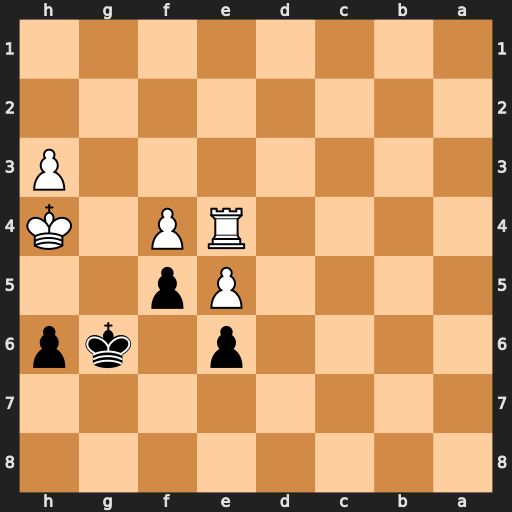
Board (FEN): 8/8/4p1kp/4Pp2/4RP1K/7P/8/8
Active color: b
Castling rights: -
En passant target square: -
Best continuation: fxe4 Kg4 h5+ Kg3 Kf5 h4 e3 Kf3 e2